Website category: sports
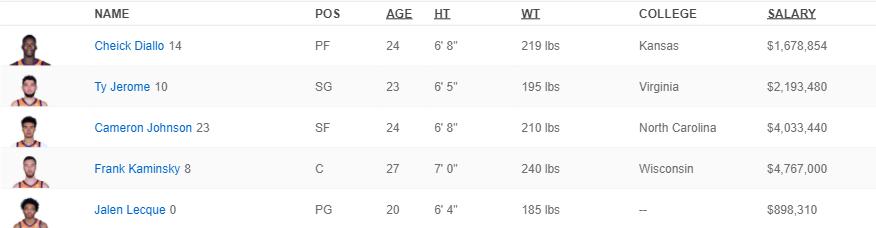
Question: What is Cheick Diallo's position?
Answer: PF

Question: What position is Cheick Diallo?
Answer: PF

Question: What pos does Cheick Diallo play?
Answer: PF

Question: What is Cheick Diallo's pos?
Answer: PF

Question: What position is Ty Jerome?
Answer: SG

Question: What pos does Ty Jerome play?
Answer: SG

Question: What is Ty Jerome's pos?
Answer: SG

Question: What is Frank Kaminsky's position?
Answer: C

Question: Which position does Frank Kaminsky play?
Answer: C

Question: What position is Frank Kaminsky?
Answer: C

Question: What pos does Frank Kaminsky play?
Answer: C

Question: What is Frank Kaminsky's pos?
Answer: C

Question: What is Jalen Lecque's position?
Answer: PG

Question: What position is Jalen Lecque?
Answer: PG

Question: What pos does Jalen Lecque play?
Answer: PG

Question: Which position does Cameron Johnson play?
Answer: SF

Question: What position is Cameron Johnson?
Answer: SF

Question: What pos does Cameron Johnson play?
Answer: SF

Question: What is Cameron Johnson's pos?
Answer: SF

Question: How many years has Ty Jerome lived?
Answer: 23

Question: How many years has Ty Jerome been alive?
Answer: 23

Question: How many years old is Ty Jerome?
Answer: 23

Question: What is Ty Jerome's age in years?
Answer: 23

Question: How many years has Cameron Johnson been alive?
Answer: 24

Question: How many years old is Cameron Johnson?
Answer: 24

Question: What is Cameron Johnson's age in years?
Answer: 24

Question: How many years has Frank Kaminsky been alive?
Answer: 27

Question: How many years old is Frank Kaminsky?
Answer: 27

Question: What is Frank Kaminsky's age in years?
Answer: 27

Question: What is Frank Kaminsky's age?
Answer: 27

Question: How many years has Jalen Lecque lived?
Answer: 20

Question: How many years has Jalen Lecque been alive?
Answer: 20

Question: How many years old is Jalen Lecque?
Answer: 20

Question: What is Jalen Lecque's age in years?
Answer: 20

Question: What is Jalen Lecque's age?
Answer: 20

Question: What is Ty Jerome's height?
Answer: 6' 5"

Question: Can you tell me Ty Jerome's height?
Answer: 6' 5"

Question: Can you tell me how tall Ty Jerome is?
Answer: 6' 5"

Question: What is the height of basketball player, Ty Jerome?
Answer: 6' 5"

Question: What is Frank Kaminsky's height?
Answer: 7' 0"

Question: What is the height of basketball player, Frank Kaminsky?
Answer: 7' 0"

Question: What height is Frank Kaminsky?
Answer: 7' 0"

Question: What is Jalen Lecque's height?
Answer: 6' 4"

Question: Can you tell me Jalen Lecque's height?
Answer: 6' 4"

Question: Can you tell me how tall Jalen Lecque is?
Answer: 6' 4"

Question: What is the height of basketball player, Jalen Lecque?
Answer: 6' 4"

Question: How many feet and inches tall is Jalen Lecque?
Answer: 6' 4"

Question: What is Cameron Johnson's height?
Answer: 6' 8"

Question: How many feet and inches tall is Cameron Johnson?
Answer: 6' 8"

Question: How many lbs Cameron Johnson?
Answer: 210 lbs

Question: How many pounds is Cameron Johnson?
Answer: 210 lbs

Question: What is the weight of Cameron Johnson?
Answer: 210 lbs

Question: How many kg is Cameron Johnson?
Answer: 210 lbs

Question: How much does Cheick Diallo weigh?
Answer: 219 lbs

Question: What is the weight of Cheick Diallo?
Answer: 219 lbs

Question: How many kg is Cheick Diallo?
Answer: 219 lbs

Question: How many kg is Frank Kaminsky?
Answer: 240 lbs

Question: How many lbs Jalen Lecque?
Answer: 185 lbs

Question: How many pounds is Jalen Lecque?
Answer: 185 lbs

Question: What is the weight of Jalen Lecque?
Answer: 185 lbs

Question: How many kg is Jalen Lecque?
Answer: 185 lbs

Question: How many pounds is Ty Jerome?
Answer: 195 lbs

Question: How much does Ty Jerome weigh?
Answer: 195 lbs

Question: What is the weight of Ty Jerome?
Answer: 195 lbs